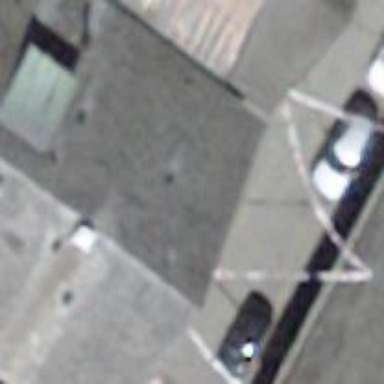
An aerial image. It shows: Restaurant.